Question: After evaluate the 'Jekyll serve', I can see the site in localhost:4000

but how to exit the preview mode?
Of course I can close the GitShell and reopen it to cd into directory and re-build to preview, but boring.
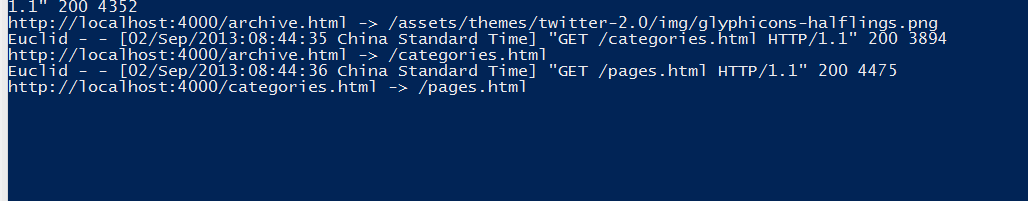
Answer: What do you mean by "preview mode"?
Do you just want 'Ctrl + C' to terminate? If I understand you correctly, this has nothing to do with Jekyll I reckon, it's a basic operation the command line interface.